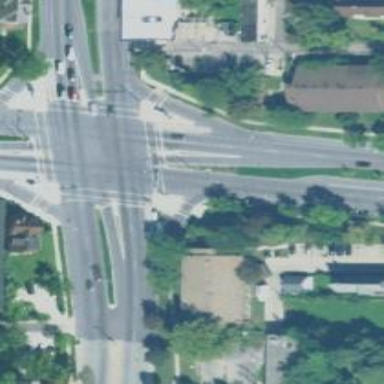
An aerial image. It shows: Footway that serves as traffic island.